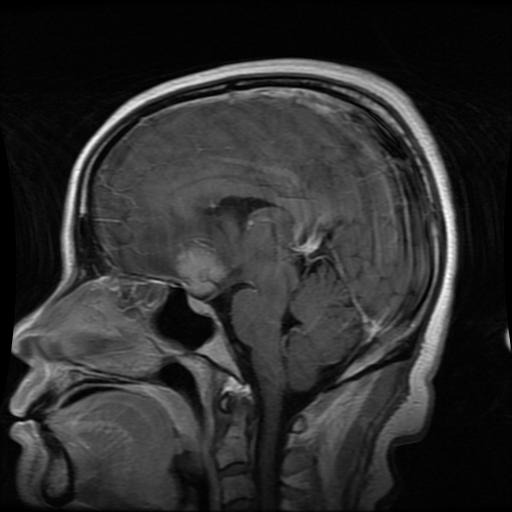
Label: meningioma